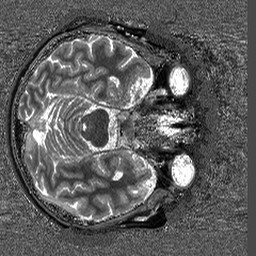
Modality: T1map
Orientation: axial
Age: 76
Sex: female
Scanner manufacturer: siemens
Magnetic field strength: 3 T
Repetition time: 5 s
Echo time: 0.00298 s